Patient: sex M, age 32
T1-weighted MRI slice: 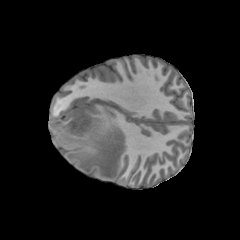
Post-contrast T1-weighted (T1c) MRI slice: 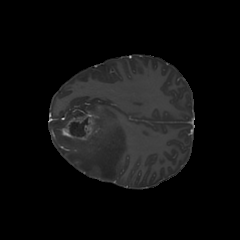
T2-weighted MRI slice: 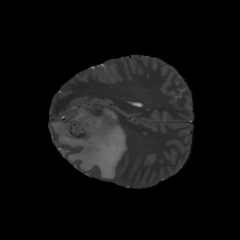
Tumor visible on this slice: yes
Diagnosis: Glioblastoma, IDH-wildtype
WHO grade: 4